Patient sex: M
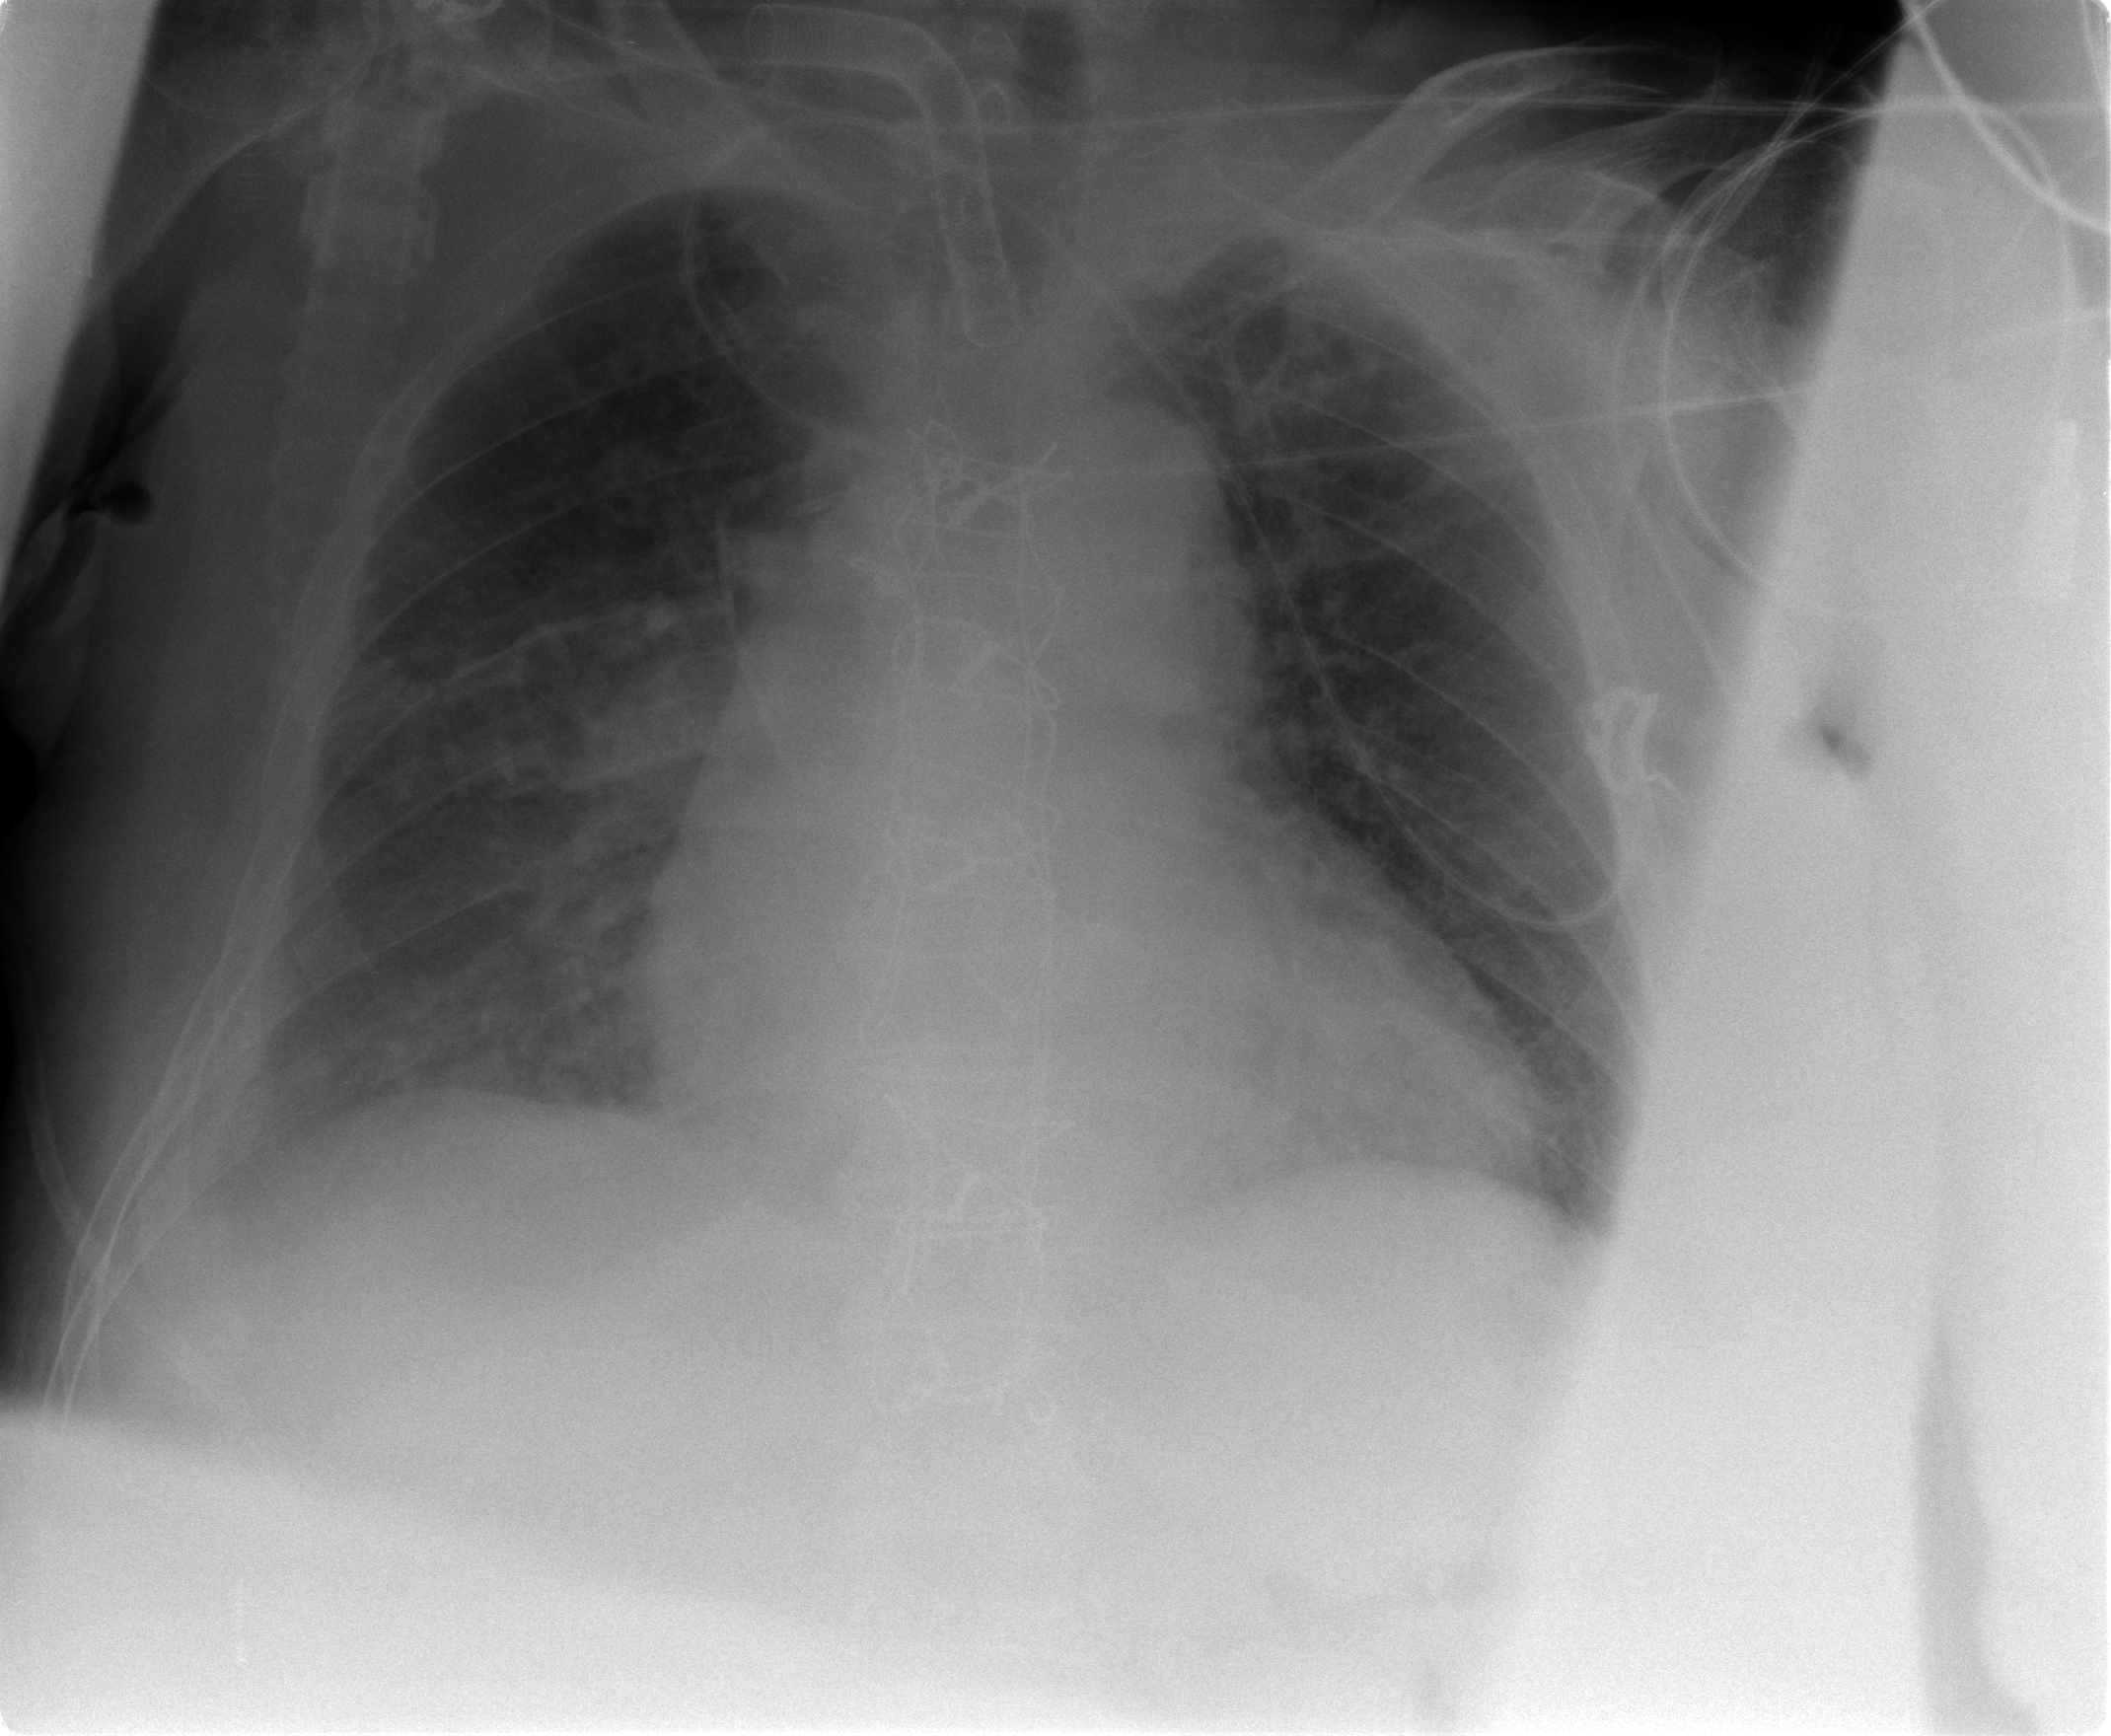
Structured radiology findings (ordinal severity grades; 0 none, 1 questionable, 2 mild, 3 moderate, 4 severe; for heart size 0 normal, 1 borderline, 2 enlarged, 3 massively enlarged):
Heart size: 2
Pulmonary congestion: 2
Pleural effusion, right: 1
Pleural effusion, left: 0
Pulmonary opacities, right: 2
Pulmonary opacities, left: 0
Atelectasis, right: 2
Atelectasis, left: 0